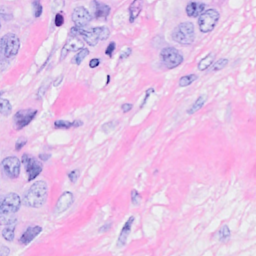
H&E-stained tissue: Breast